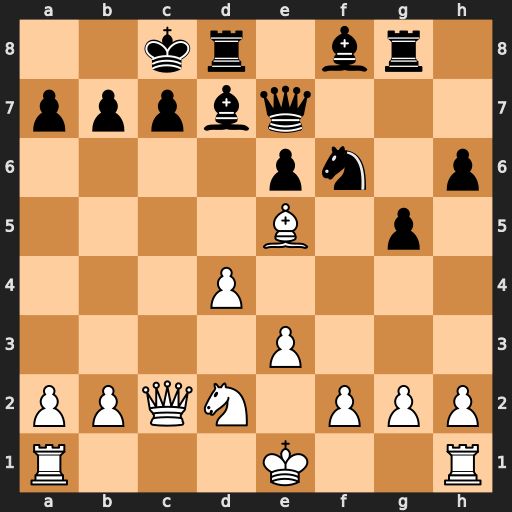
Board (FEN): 2kr1br1/pppbq3/4pn1p/4B1p1/3P4/4P3/PPQN1PPP/R3K2R
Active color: w
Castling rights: KQ
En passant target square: -
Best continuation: Qxc7#